Question: The exception looks like this.

I am not able to understand the cause for this exception. I tried restarting the server but still it keeps occurring again and again.
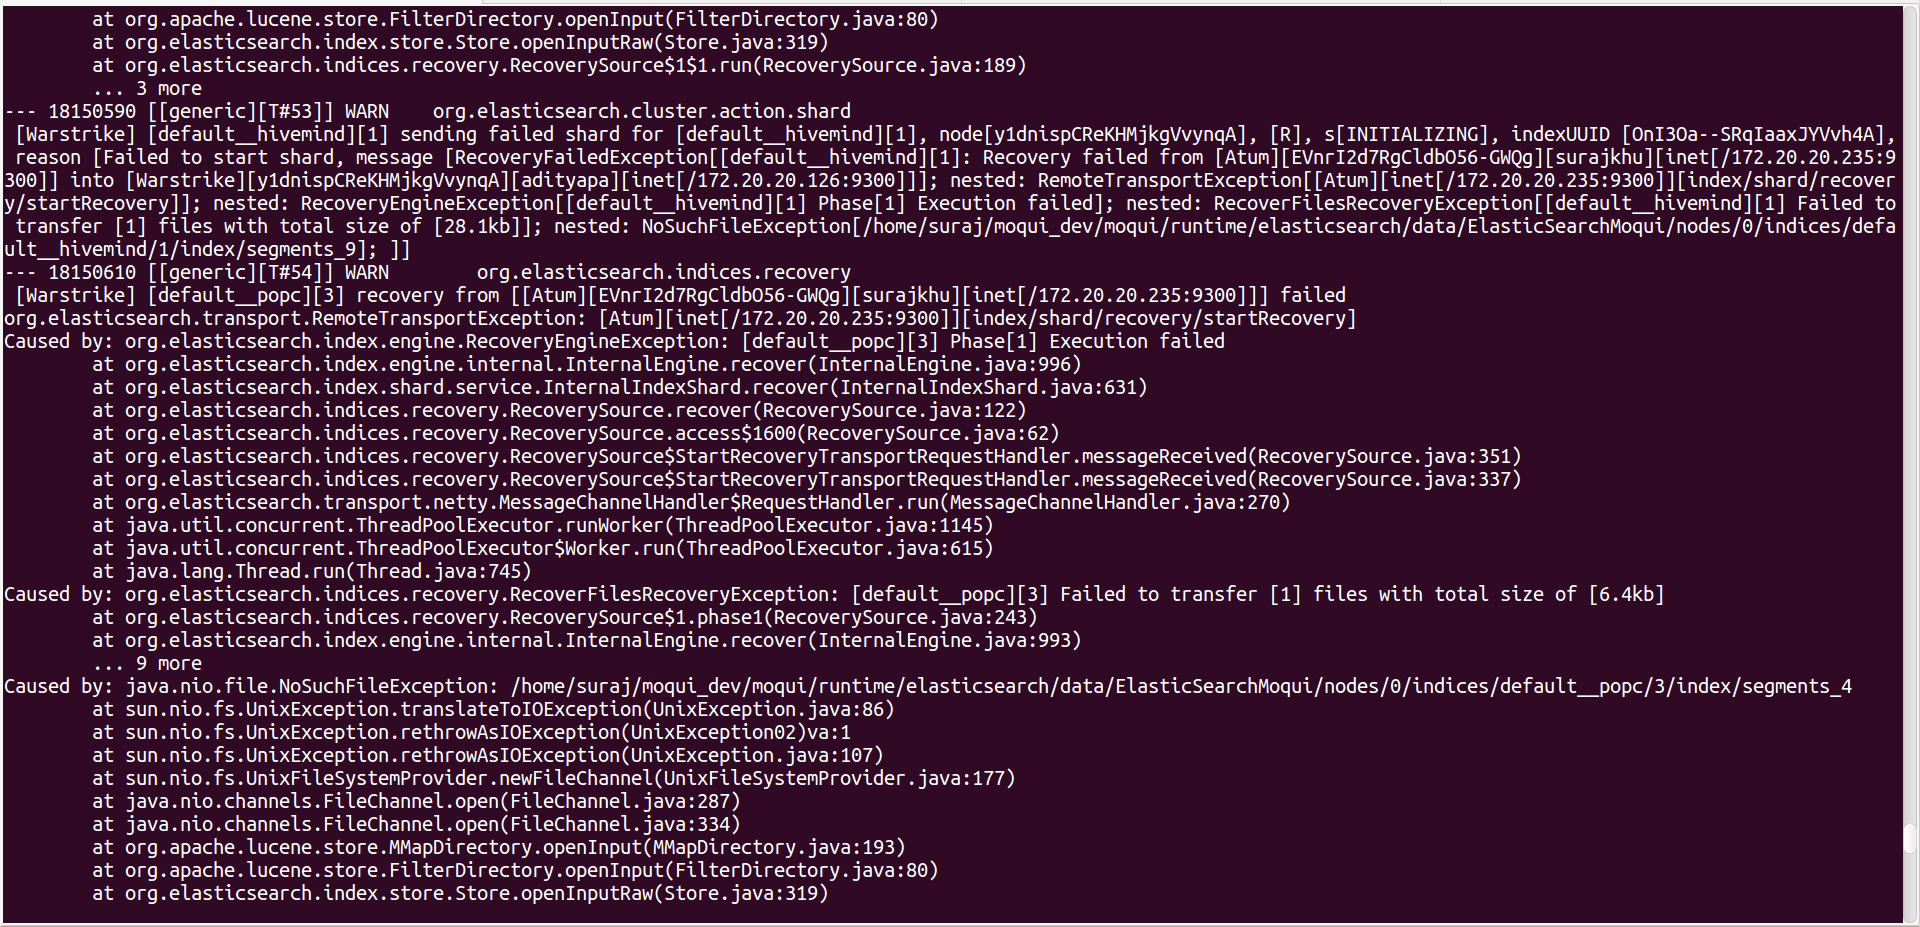
Answer: This is an ElasticSearch error and not something controlled by Moqui. I have seen this and based on my limited research it appears to happen when there are multiple ElasticSearch nodes running on the same network (in your case probably multiple Moqui nodes on the same network) and they seem to find the other nodes but not successfully sync up with them because they are not configured for it.
I haven't seen this cause any problems with anything else, so it seems annoying but safely ignored. There may be some ElasticSearch configuration that resolves this.